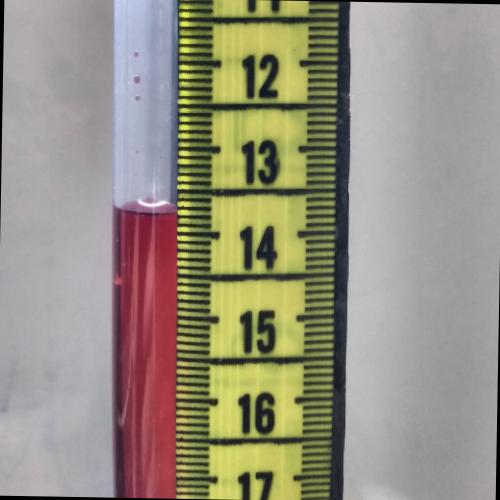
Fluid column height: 13.7 cm